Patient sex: M
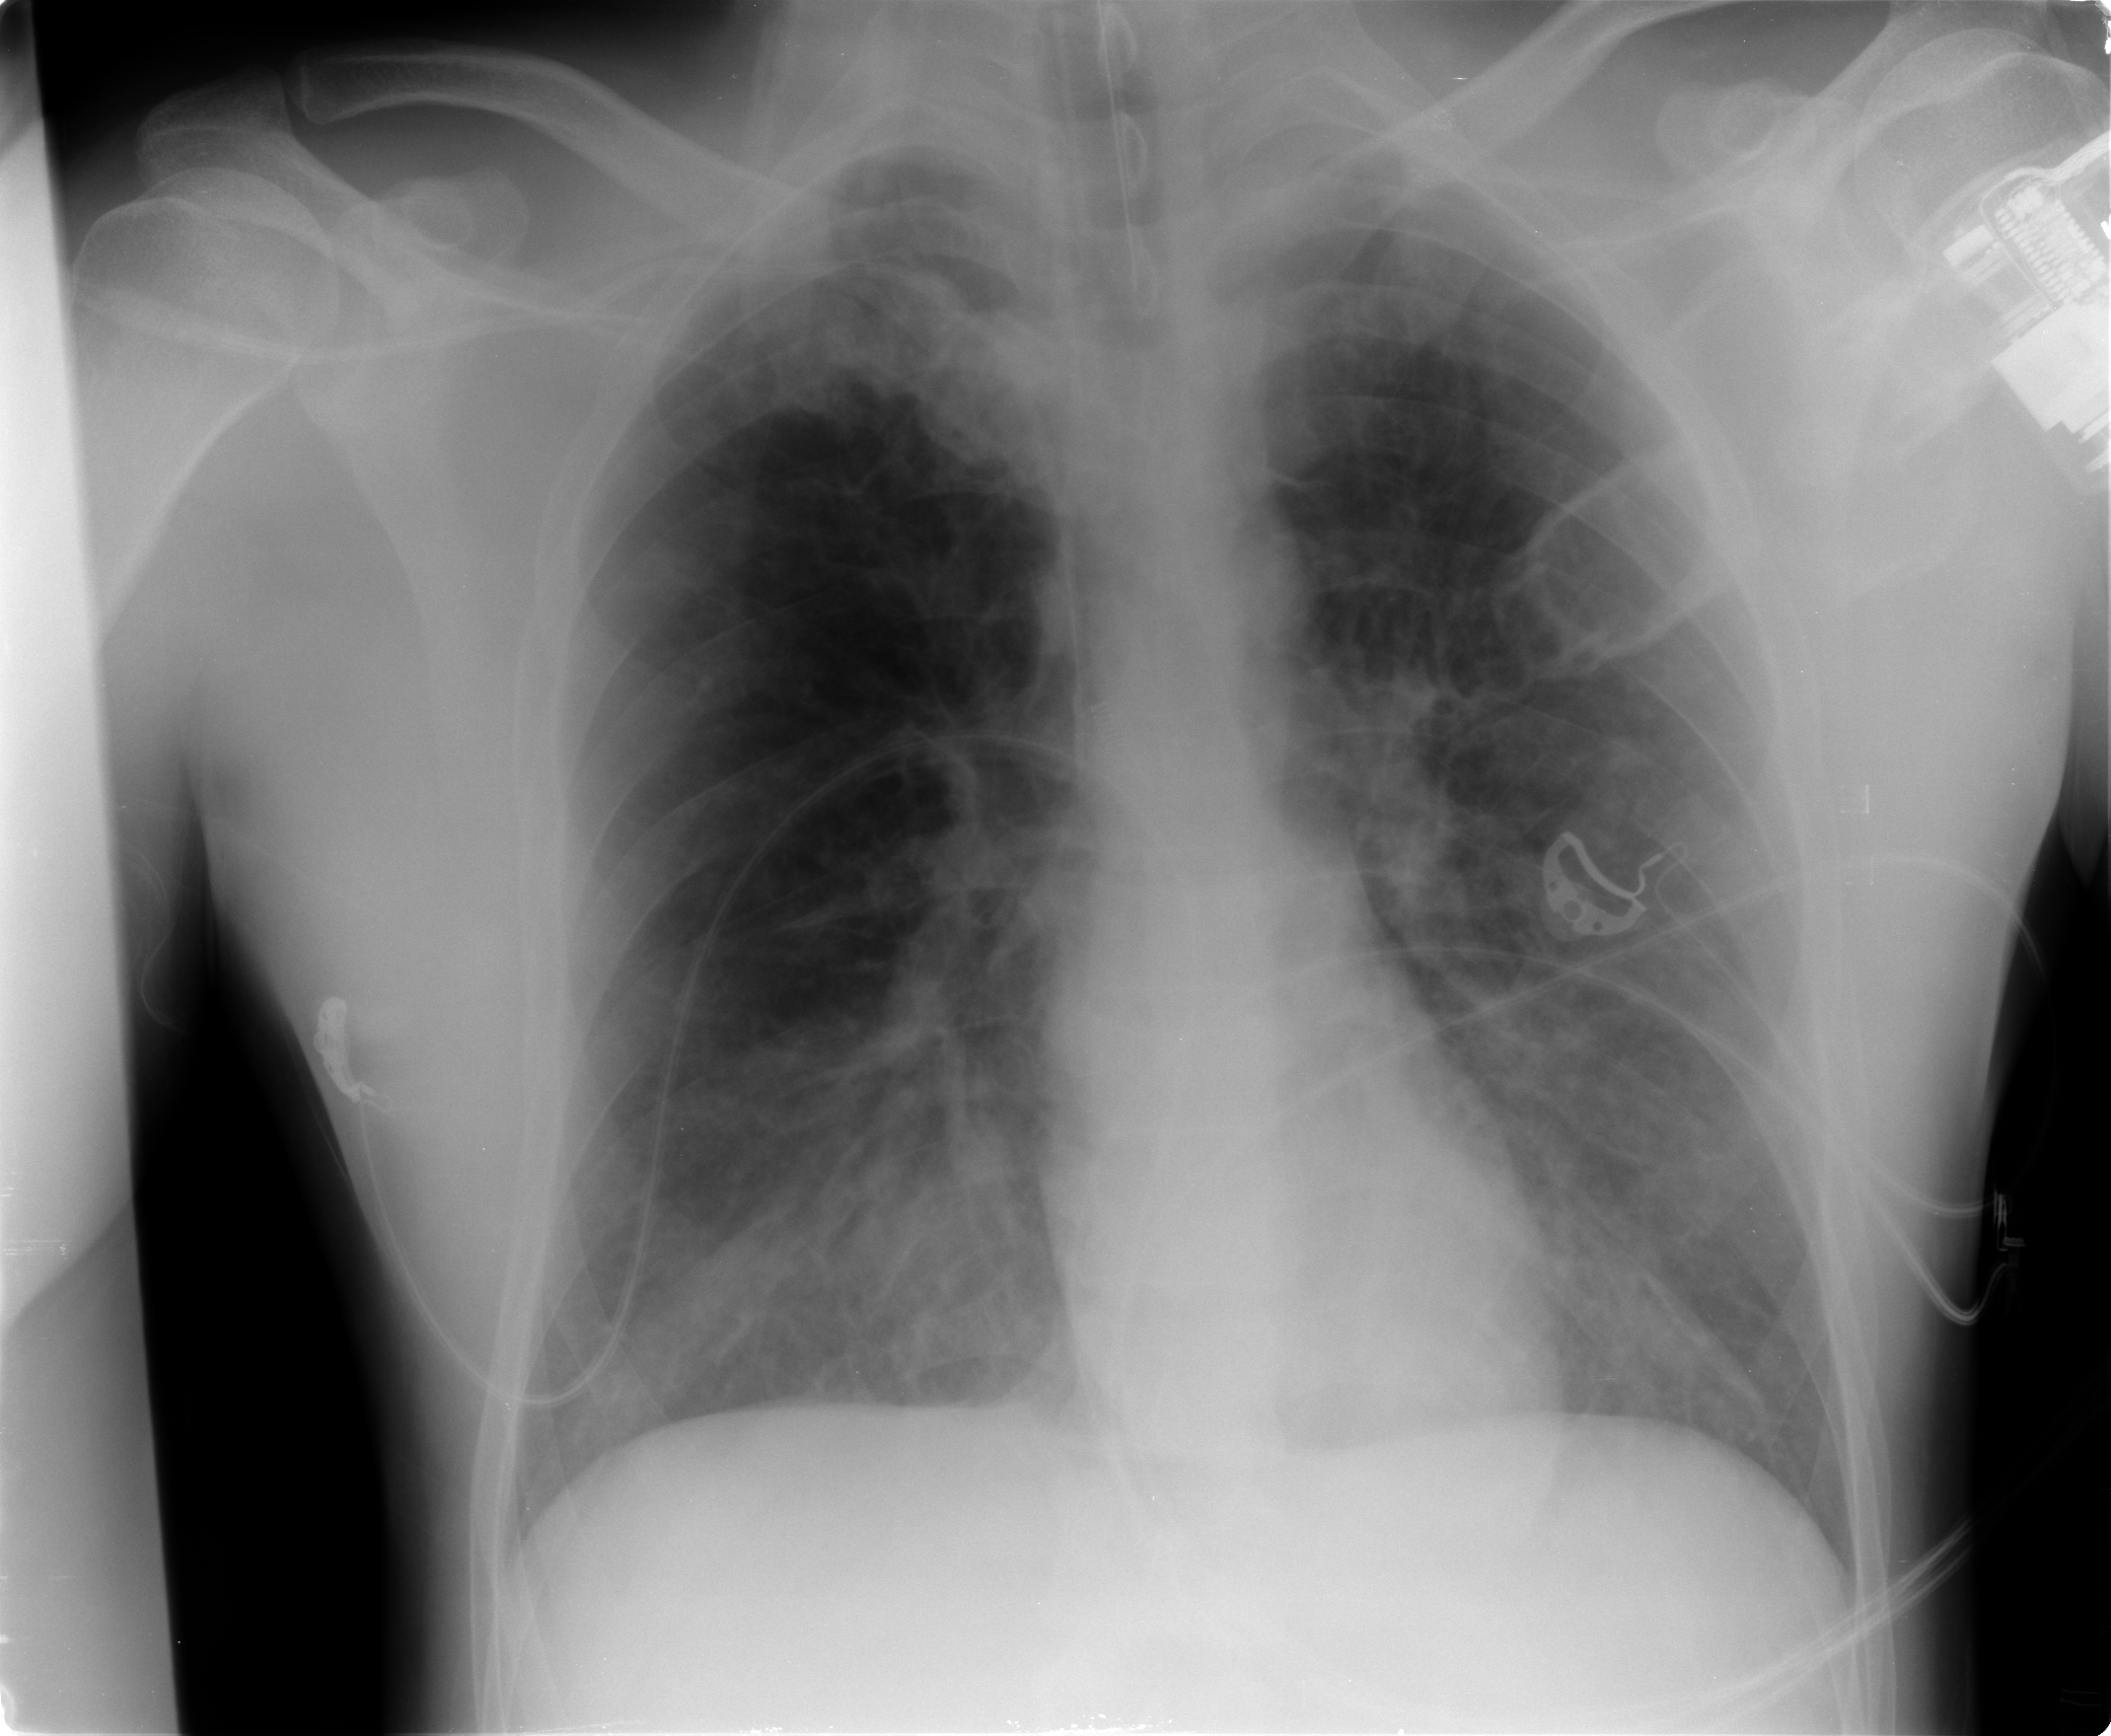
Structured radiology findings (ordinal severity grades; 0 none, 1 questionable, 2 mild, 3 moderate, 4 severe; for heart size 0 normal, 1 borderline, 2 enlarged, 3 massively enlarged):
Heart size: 0
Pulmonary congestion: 2
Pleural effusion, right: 0
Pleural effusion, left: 0
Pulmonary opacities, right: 1
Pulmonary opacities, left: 1
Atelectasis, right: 0
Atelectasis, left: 0